Question: After updating to Android Studio 3.3, I can't add Launcher Icons (Legacy) by clicking 'Image Asset' on project's file tree. No matter what picture, no matter format I use, it always displays a white space.
Any ideas on how to encounter this problem?
It looks like this

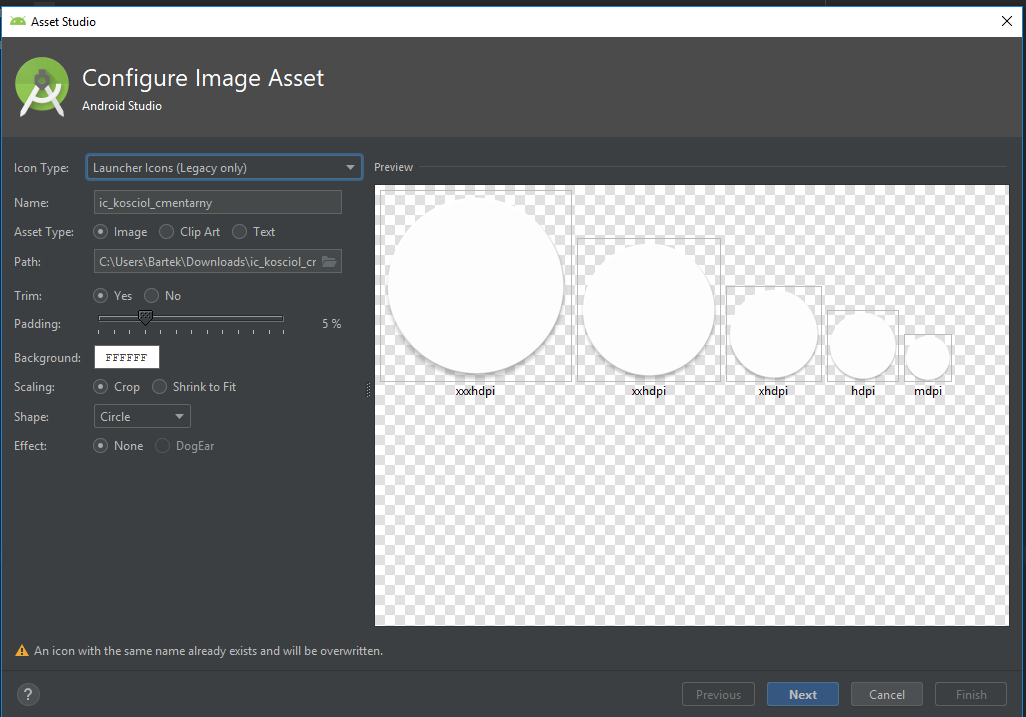
Answer: There aren't any official fixes available so far. We can use a version like 3.2 or older.
EDIT:
The fix will is included in Android Studio 3.4 Beta 2, Android Studio 3.3.1 and newer
<URL>